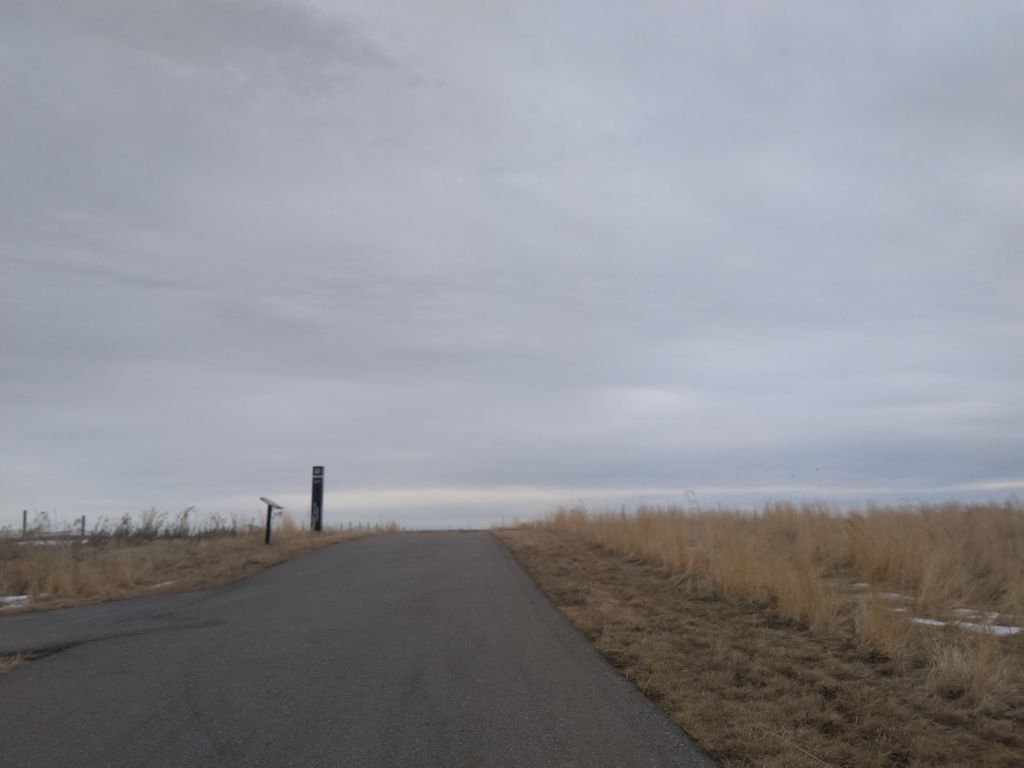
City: calgary